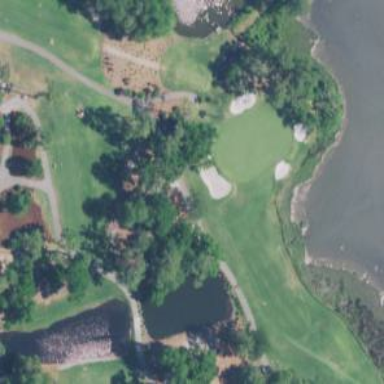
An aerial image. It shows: Golf hole.